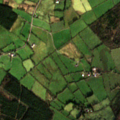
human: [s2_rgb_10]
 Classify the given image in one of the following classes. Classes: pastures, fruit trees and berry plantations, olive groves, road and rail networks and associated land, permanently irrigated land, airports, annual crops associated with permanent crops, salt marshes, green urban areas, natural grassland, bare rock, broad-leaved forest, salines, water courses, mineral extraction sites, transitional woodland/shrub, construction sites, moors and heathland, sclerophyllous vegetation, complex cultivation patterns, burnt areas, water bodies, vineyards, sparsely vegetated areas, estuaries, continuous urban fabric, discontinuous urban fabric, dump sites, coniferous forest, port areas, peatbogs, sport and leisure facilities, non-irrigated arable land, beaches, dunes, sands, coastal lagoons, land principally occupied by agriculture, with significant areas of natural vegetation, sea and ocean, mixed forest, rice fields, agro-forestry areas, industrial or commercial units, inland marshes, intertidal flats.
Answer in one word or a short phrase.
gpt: pastures, transitional woodland/shrub, peatbogs